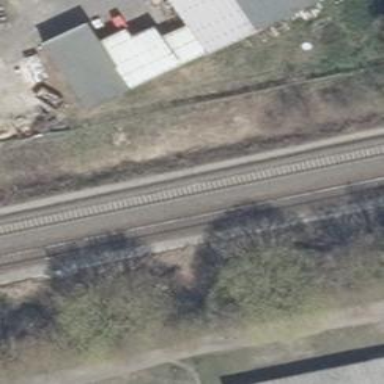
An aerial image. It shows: Light railway signal with light crossing form.